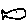
Label: fish